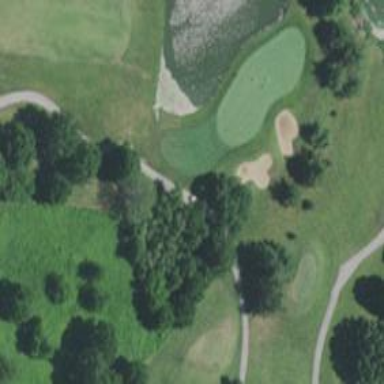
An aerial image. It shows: Service road used as golf cart path.